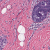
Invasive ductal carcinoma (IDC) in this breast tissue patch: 0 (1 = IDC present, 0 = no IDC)